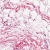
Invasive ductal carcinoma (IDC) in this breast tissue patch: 0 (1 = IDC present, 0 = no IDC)